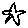
Label: star